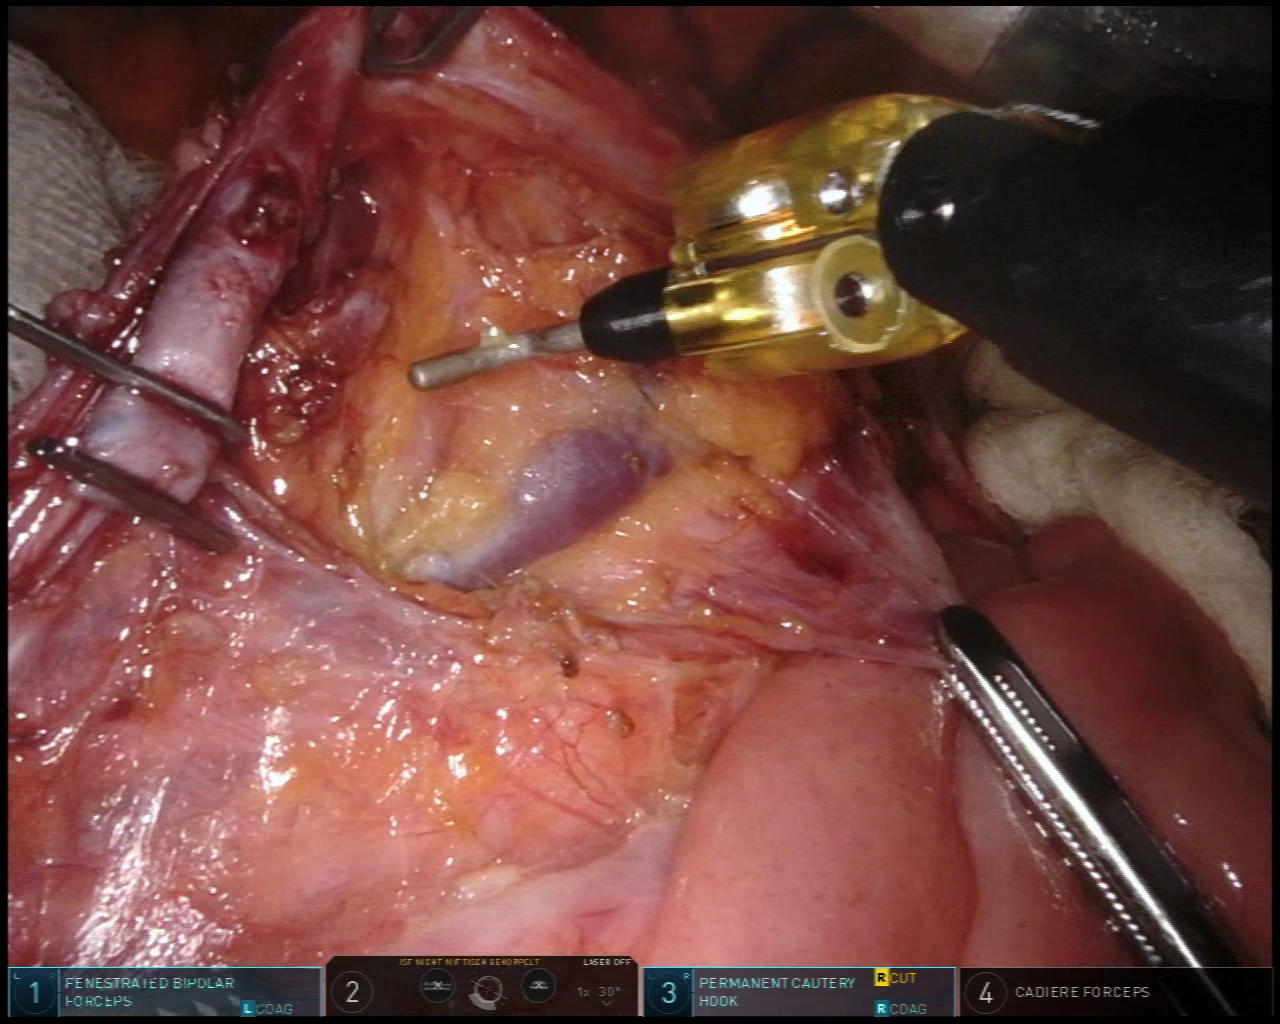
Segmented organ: intestinal_veins
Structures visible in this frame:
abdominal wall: no
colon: no
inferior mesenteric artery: no
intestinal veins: yes
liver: no
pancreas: no
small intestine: yes
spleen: no
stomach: no
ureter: no
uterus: no
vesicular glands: no